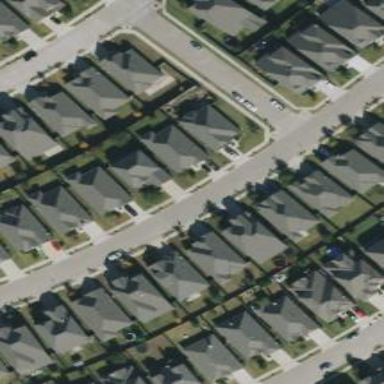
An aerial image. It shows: Residential road.